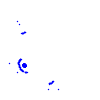
Particle: electron